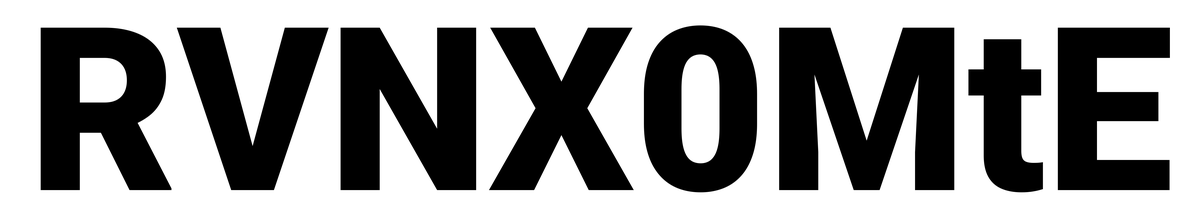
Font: Roboto_Black